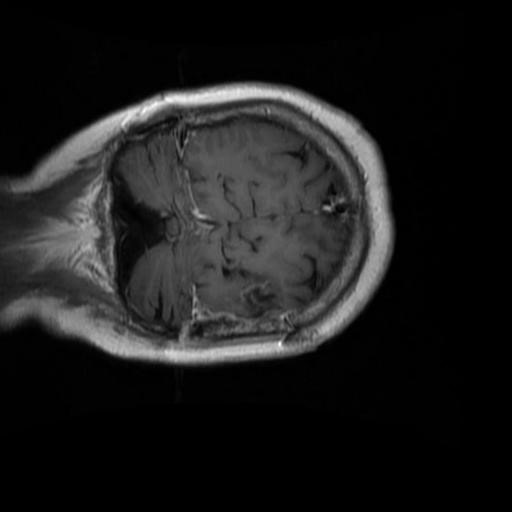
Label: brain_glioma